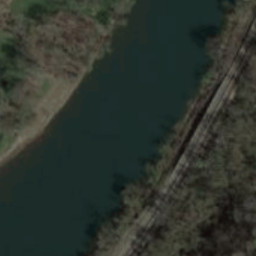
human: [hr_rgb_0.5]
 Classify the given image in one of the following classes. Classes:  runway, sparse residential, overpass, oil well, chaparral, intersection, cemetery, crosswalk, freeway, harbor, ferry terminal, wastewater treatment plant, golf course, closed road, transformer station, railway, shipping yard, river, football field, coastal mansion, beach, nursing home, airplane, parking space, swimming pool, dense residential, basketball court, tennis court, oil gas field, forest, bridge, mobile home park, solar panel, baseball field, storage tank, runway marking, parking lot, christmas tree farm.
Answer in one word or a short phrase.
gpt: river